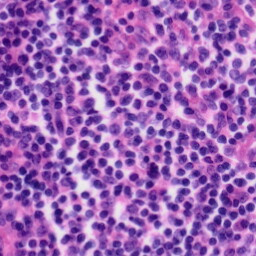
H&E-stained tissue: Tonsil